Question: Eclipse IDE. When I click on java class file in package explorer, it opens (unfolds) inside of package explorer and I can see the list of classes, methods and variables (fields) which are in this class.
My question is - . It could really help with navigation inside big classes. I am sorry, too much trash results in google.

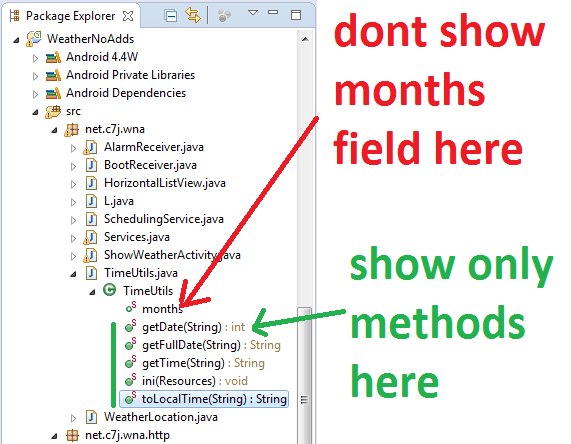
Answer: From <URL>:
> This dialog lets you define Java element filters for the Package Explorer view and other Java views.
There should be a "Filters..." toolbar button to open this dialog ...